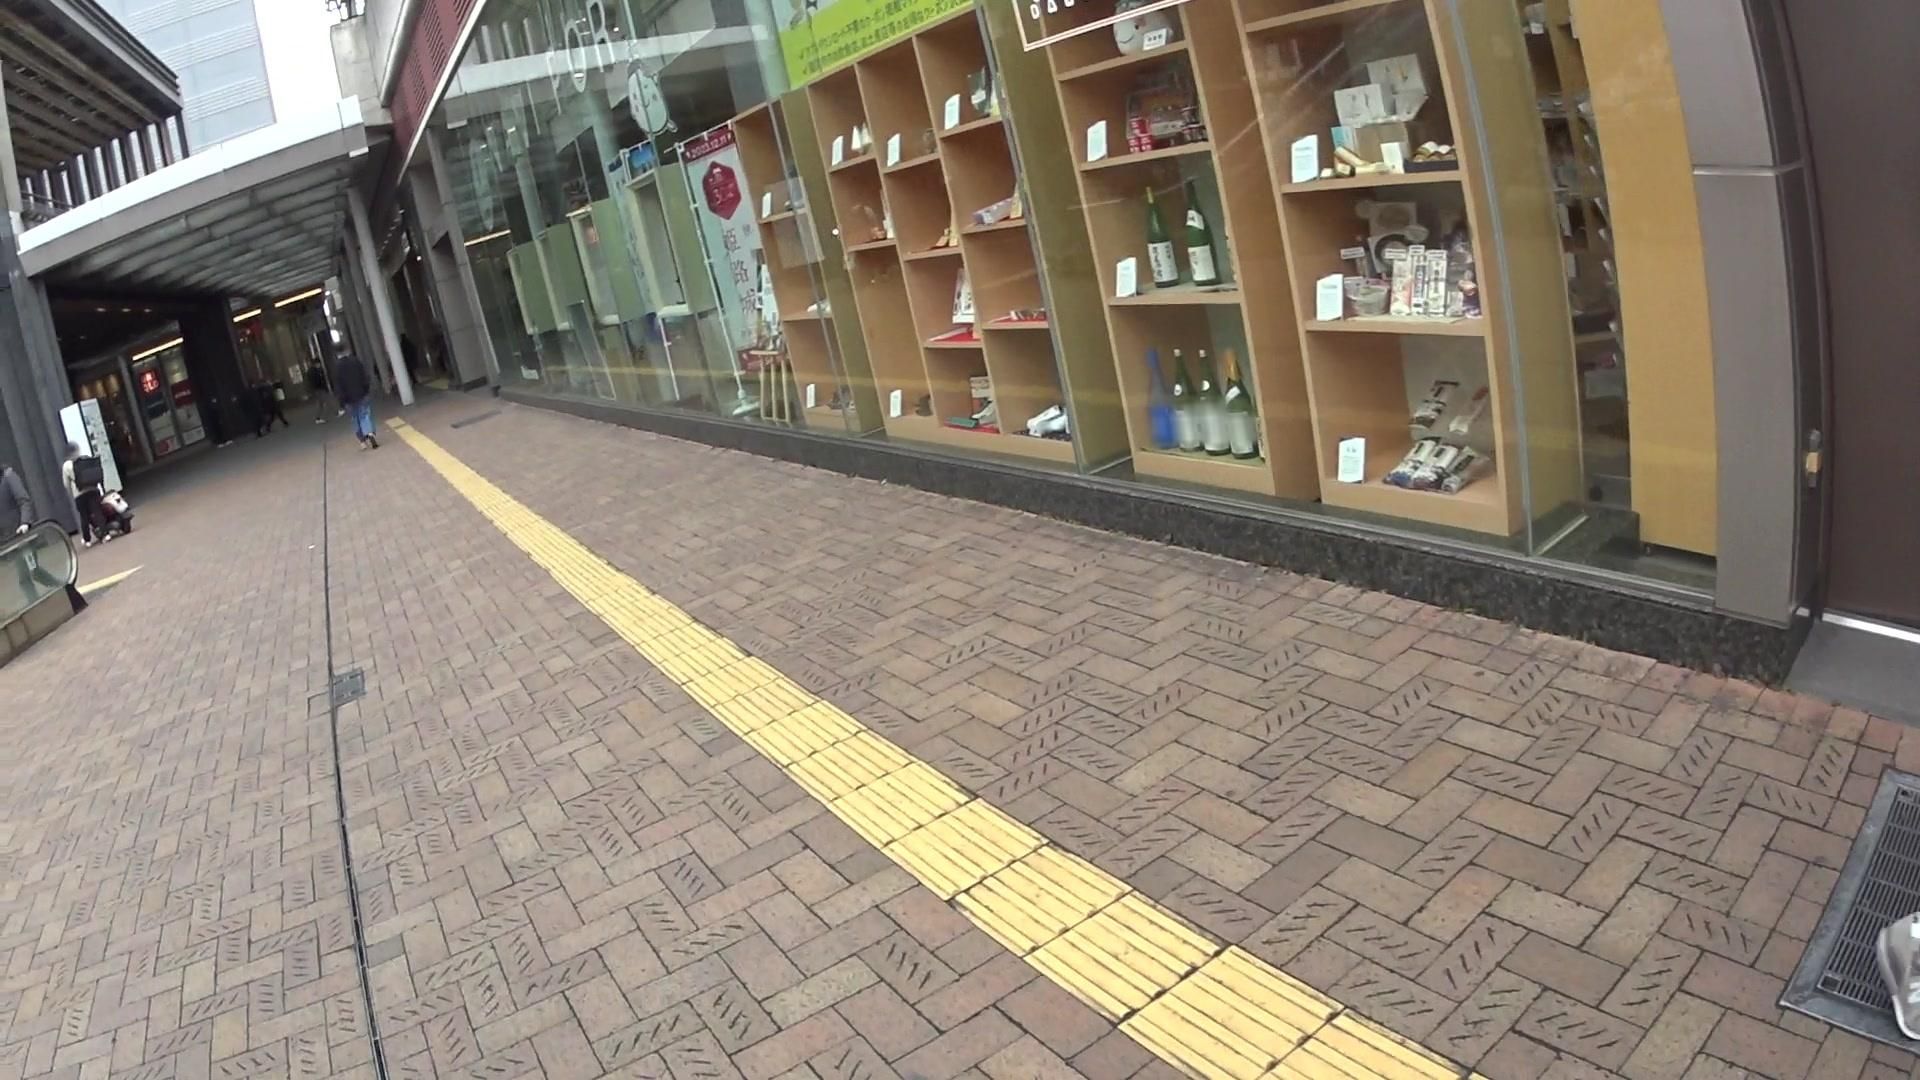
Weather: clear
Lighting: day
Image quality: good
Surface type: walking surface
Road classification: footway, pedestrian, steps
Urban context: urban centre
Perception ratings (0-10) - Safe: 5.42, Lively: 9.29, Beautiful: 4.16, Boring: 3.01, Depressing: 6.72, Wealthy: 1.63